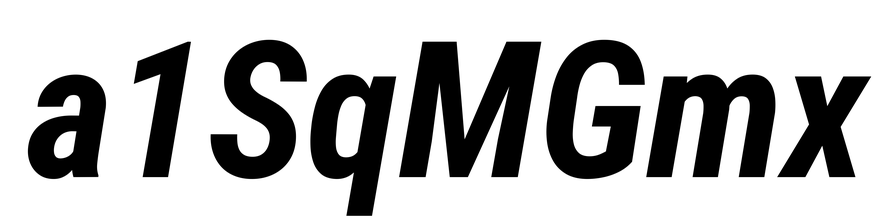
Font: Roboto-Italic_Condensed_Bold_Italic